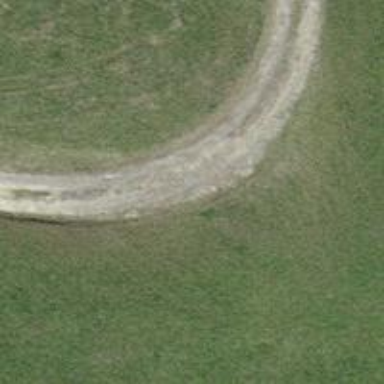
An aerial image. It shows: Track with grade 3 tracktype.